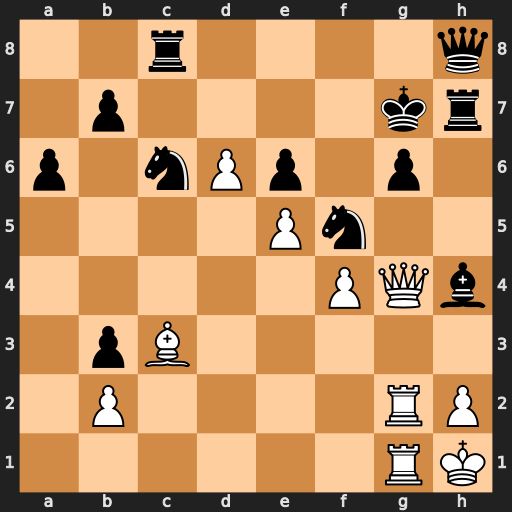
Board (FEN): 2r4q/1p4kr/p1nPp1p1/4Pn2/5PQb/1pB5/1P4RP/6RK
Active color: w
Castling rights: -
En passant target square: -
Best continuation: Qxg6+ Kf8 Qxe6 Ng3+ Rxg3